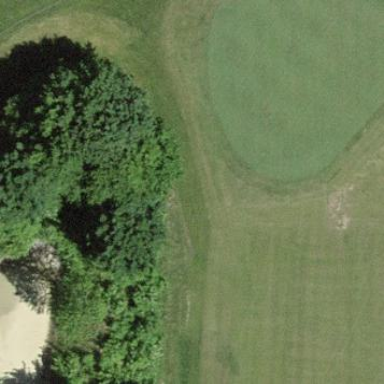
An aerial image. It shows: Golf green.